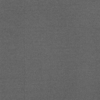
Label: dusty